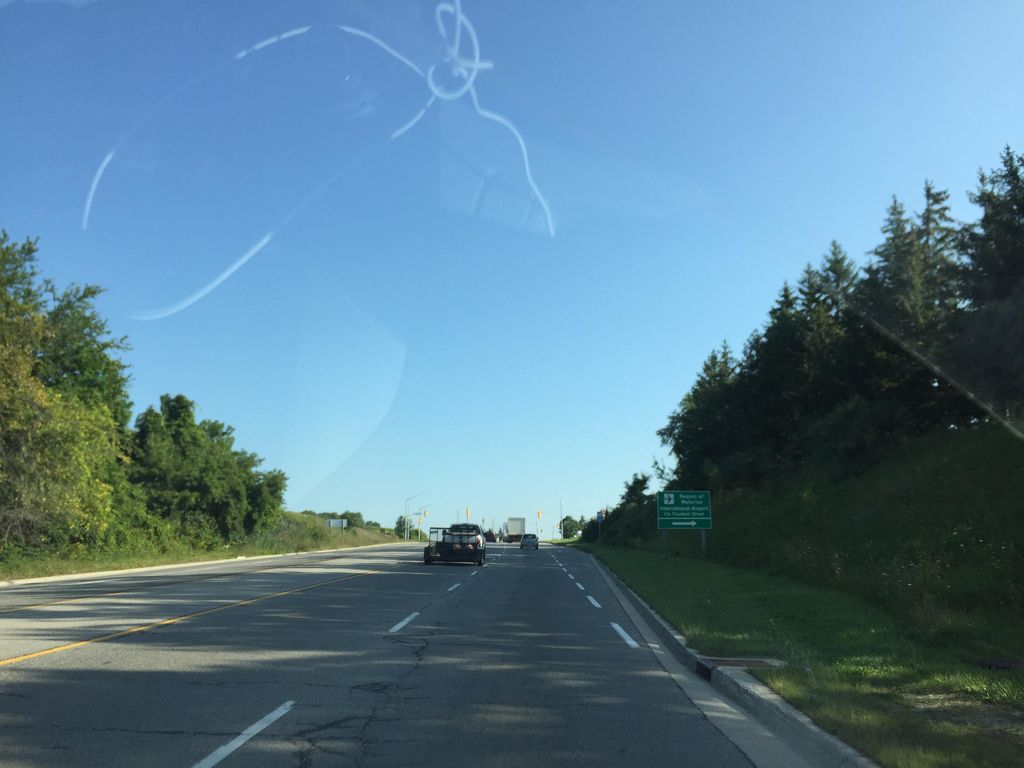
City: kitchener-waterloo